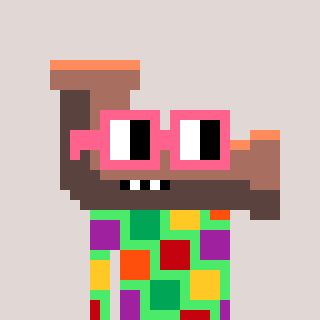
a pixel art character with square pink glasses, a pipe-shaped head and a teal-colored body on a warm background